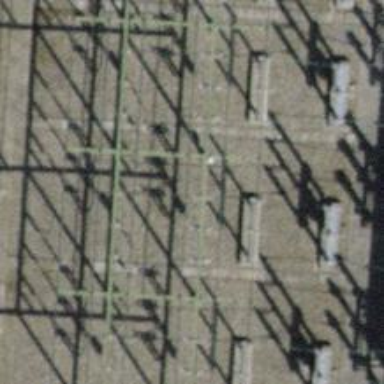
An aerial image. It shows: Switch for power supply.